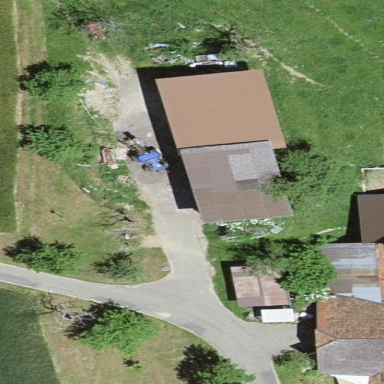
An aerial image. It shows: Barn.